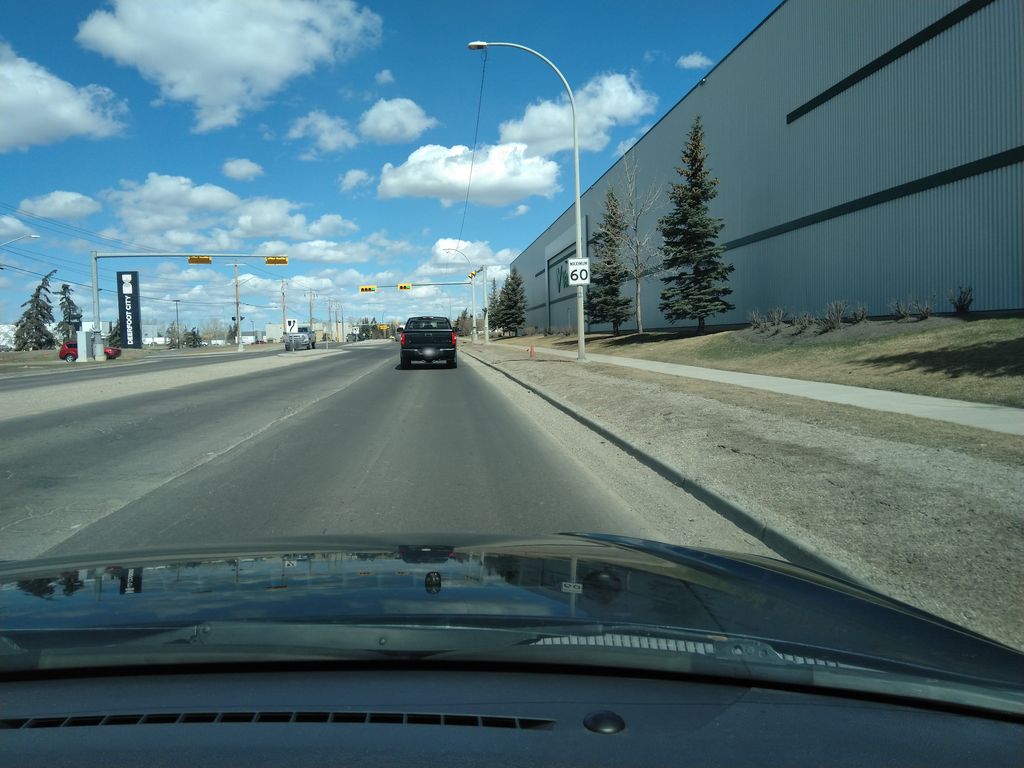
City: calgary